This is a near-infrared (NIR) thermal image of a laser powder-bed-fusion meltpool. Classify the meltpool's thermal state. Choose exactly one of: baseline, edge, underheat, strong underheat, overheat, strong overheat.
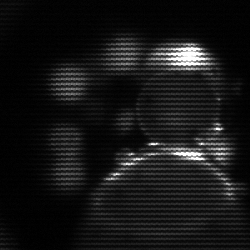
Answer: baseline